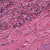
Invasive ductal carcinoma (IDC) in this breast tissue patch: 0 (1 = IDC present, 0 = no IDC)